Question: Count the number of objects in the diagram.
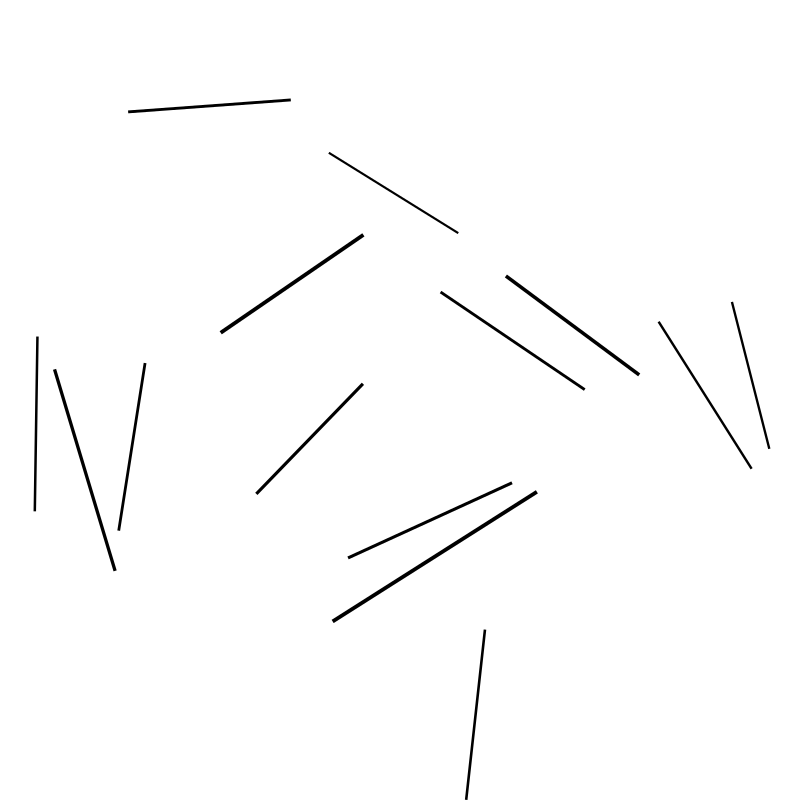
Answer: 14